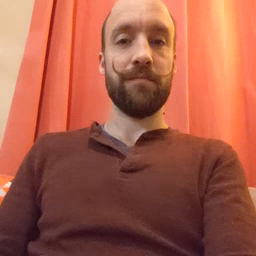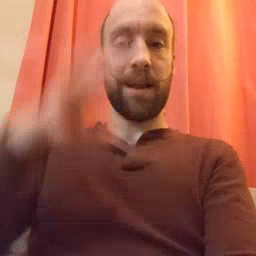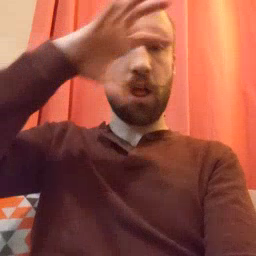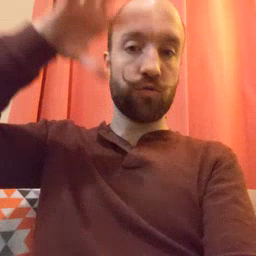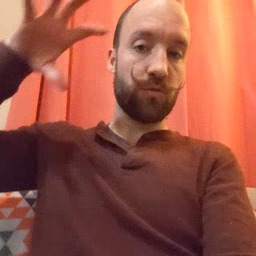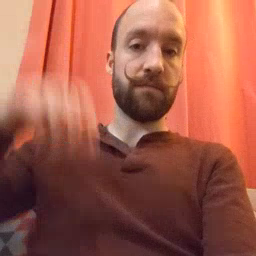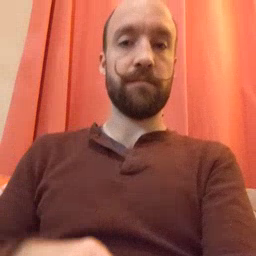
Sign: cloud